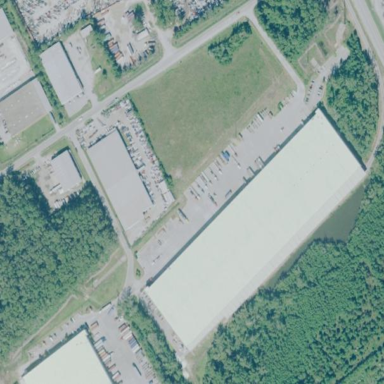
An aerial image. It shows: Industrial area.